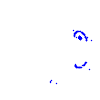
Particle: electron